Question: Just now I updated Android SDK Tools to 22.6 and then updated ADT to 22.6.
But after that I'm not able to run my android projects in eclipse. I'm getting an error dialog showing this message,
Error within Debug UI:
java.lang.reflect.InvocationTargetException
Should I update DDMS also?
here is the error window,

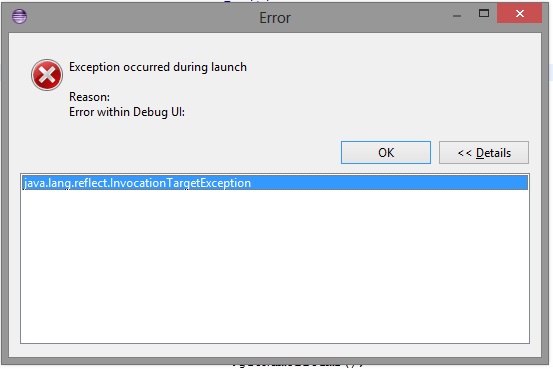
Answer: Problem solved successfully by updating DDMS.
Hope this will be helpful to someone, facing the same problem